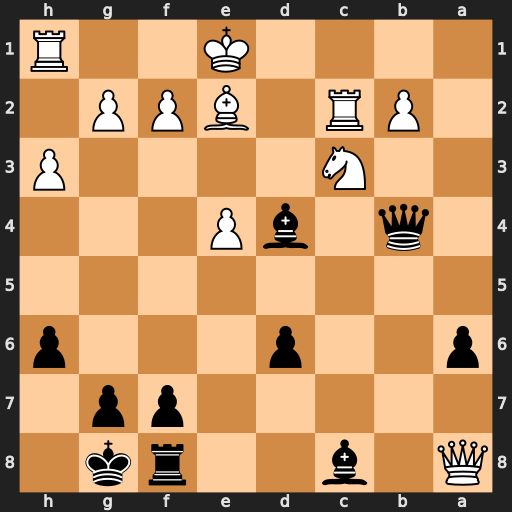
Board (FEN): Q1b2rk1/5pp1/p2p3p/8/1q1bP3/2N4P/1PR1BPP1/4K2R
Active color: b
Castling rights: K
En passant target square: -
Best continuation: Bb7 Qxf8+ Kxf8